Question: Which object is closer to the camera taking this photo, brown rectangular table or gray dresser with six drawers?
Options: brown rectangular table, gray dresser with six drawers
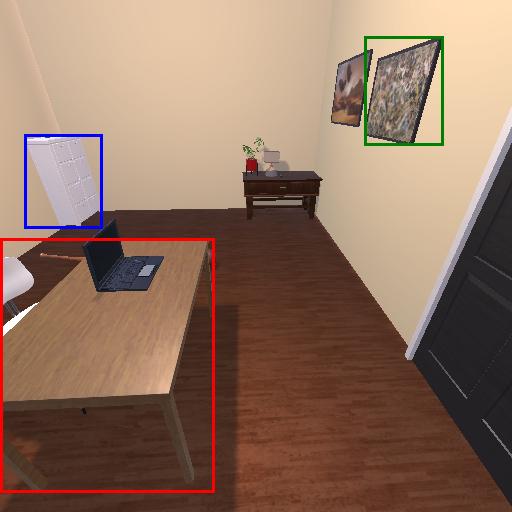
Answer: brown rectangular table